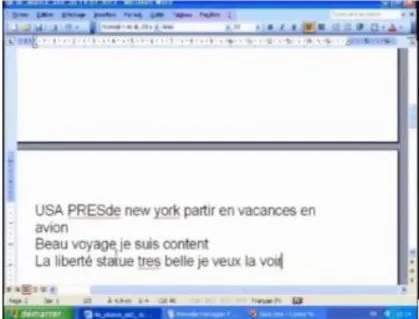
PC screen showing typed words, and ,sentences.
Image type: chart (chart)